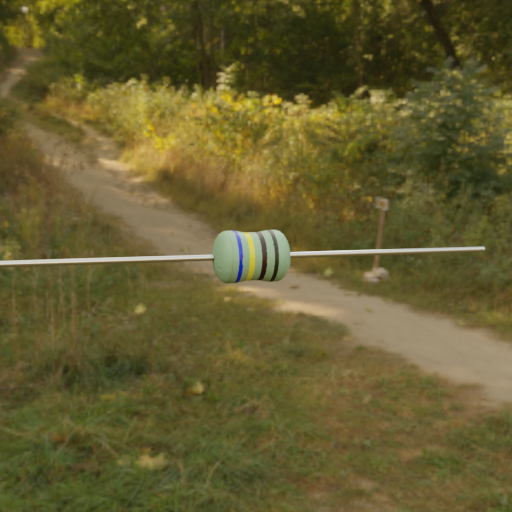
Resistor colour bands (in order): blue, yellow, black, black